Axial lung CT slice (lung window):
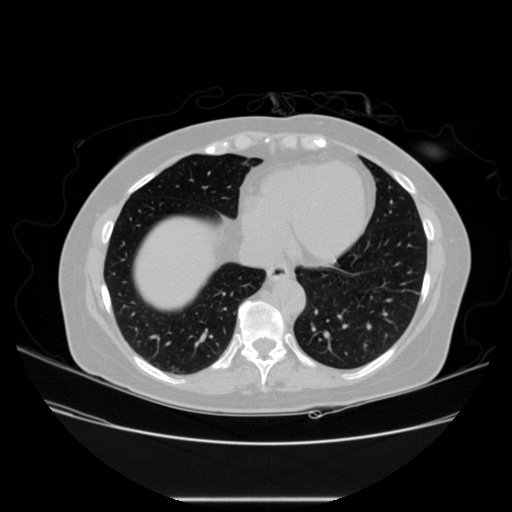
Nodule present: no